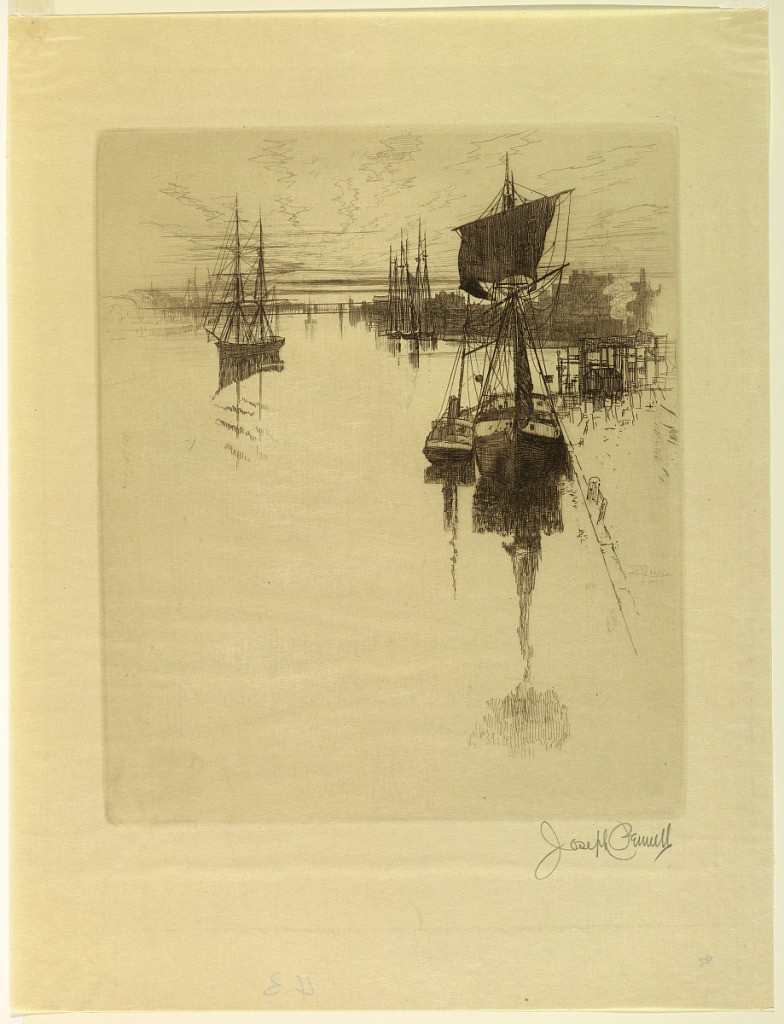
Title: Below Chestnut Street Bridge
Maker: Joseph Pennell, American, active England, 1857–1926
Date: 1884
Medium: Etching in black ink on paper
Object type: Print
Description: Sailing craft at anchor in still water. Low horizon and sunset sky.